Field crop: maize
Growth stage: 2
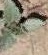
Species: datura